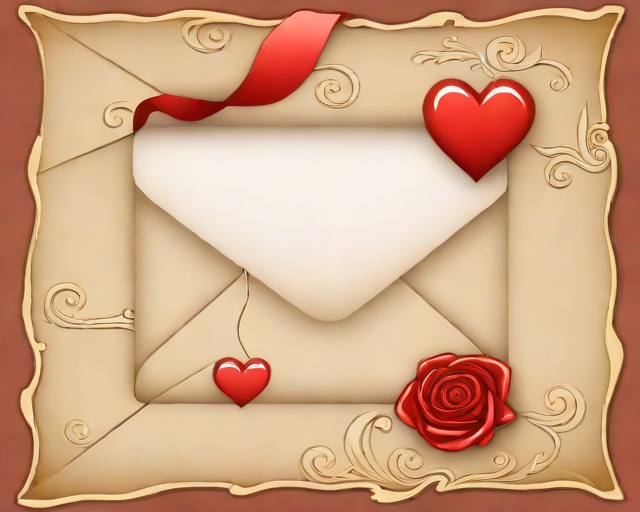
Category: Valentine